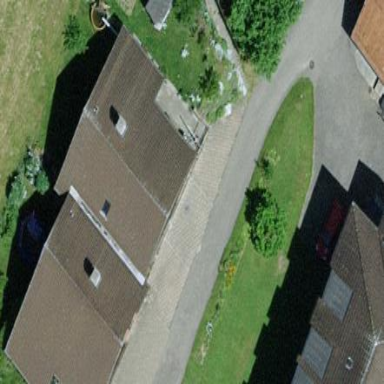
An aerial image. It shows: Semi-detached house.